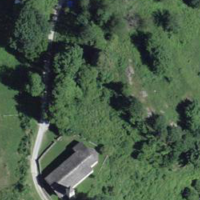
EUNIS habitat code: 24
Species observed at this site:
Motacilla alba
Fringilla coelebs
Cyanistes caeruleus
Ptyonoprogne rupestris
Parus major